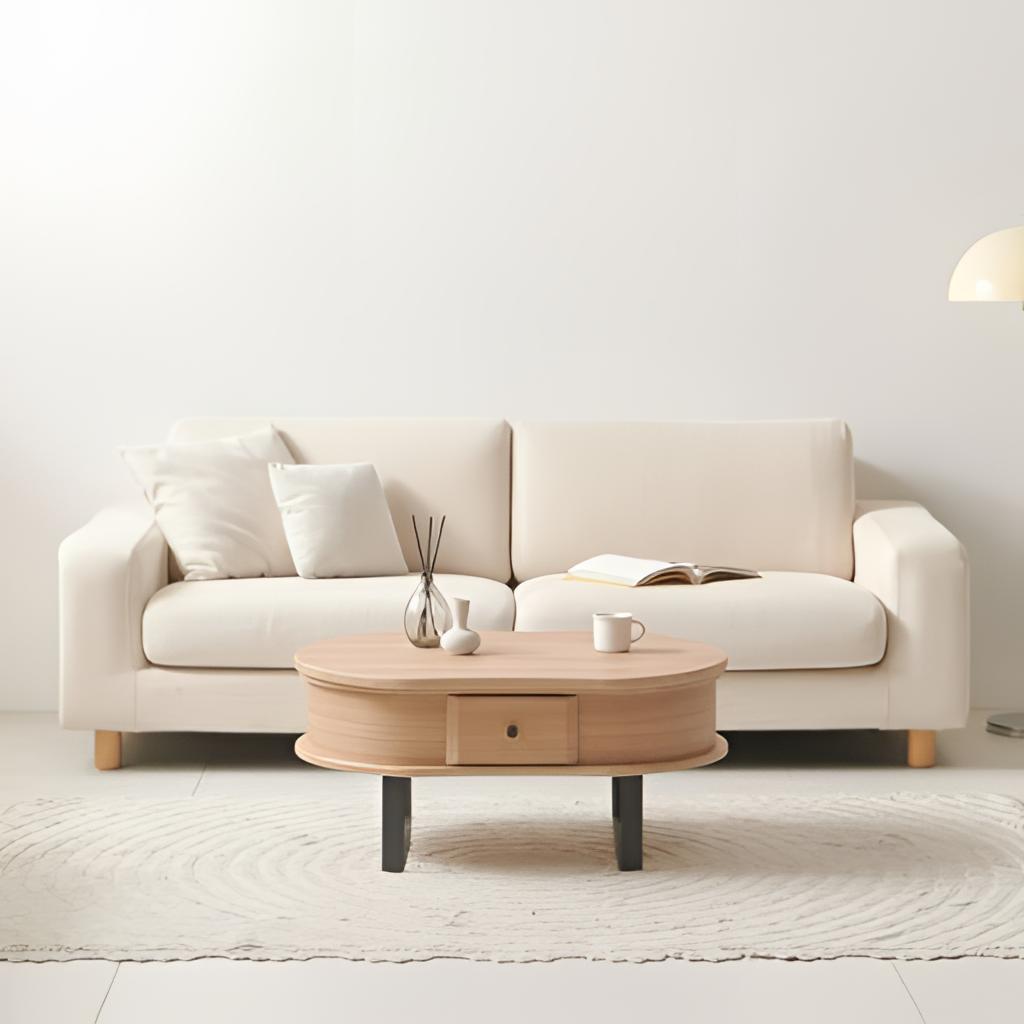
living room, fabric sofa, white tile flooring, with large square pattern, minimalist, paint wallpaper, with solid pattern